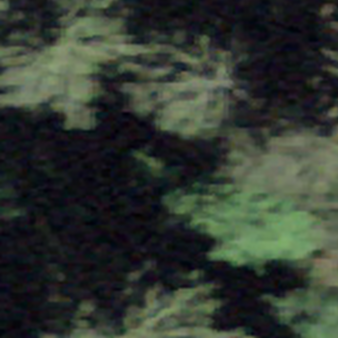
Label: other